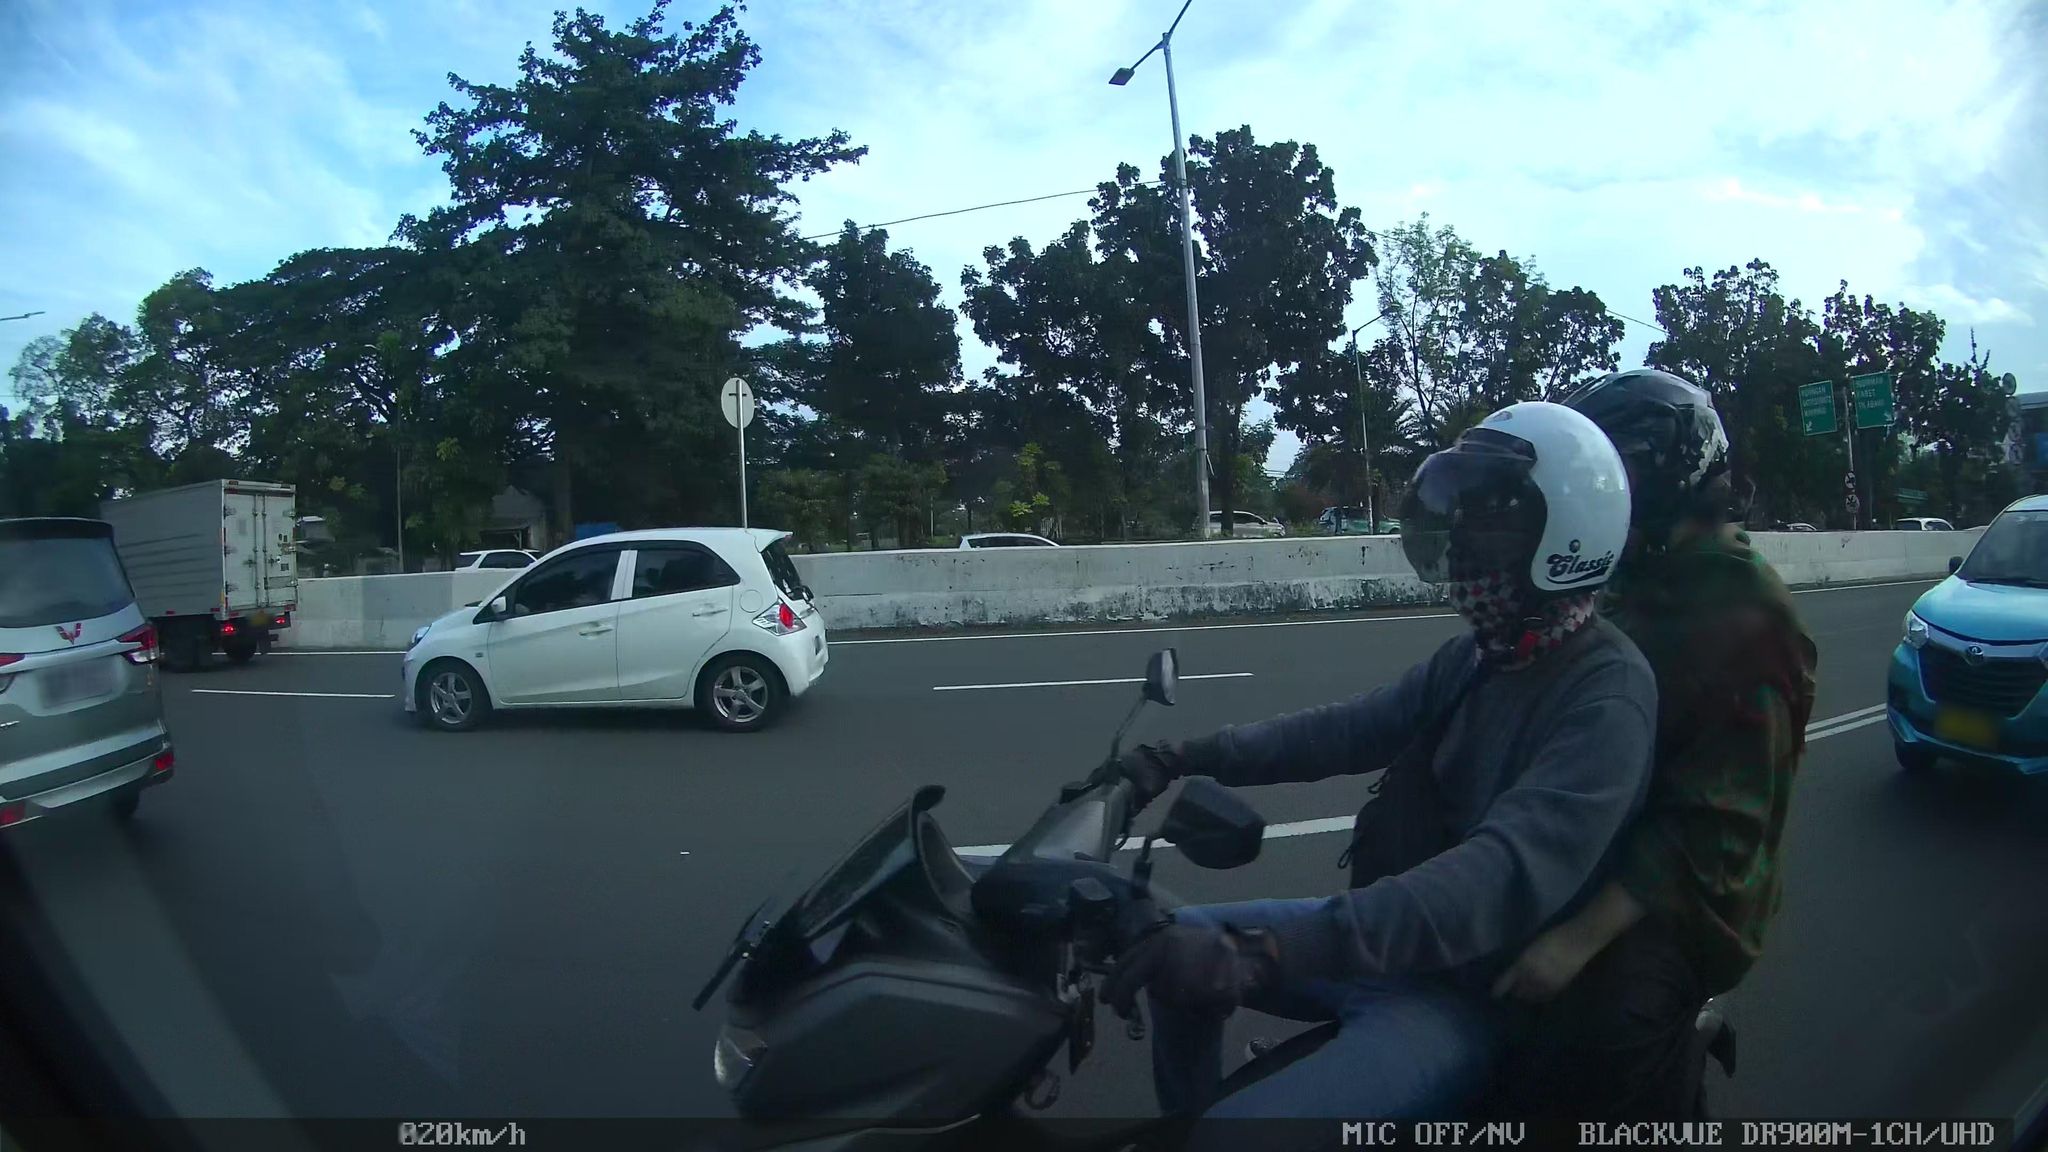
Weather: snowy
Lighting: day
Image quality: good
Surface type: driving surface
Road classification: primary
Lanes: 2
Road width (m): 10
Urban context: urban centre
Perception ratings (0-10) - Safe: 0.41, Lively: 6.38, Beautiful: 2.52, Boring: 7.34, Depressing: 3.82, Wealthy: 3.9